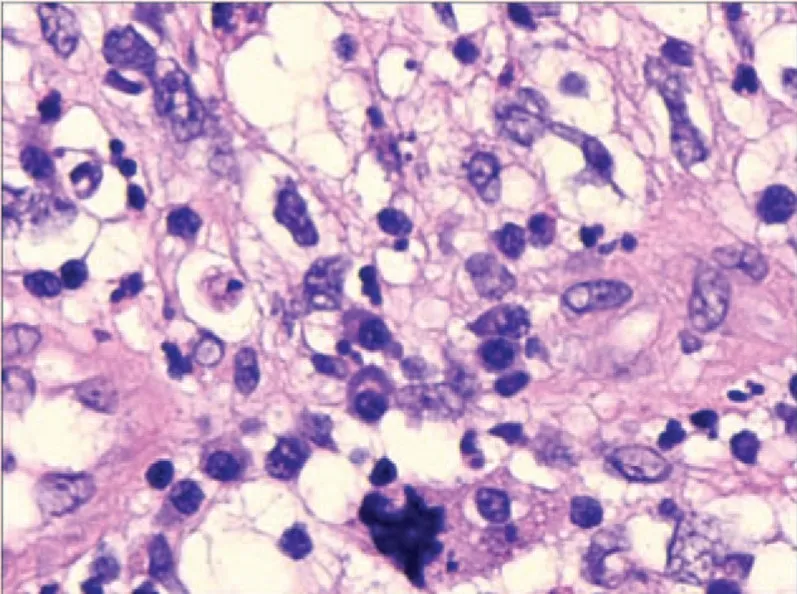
(HE 10*40) Histological findings. The tumor exhibited hyper-cellularity and increased mitotic activity. A large number of spindle-shaped cells with a high nuclear-to-cytoplasmic ratio were arranged in short and long fascicles.
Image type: pathology (h&e)